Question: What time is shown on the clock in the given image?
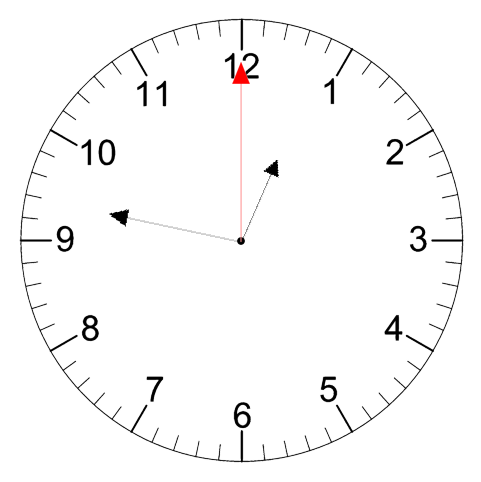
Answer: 12:47:00